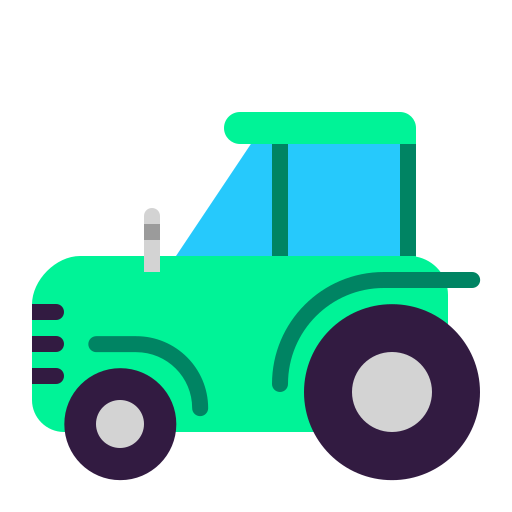
tractor flat